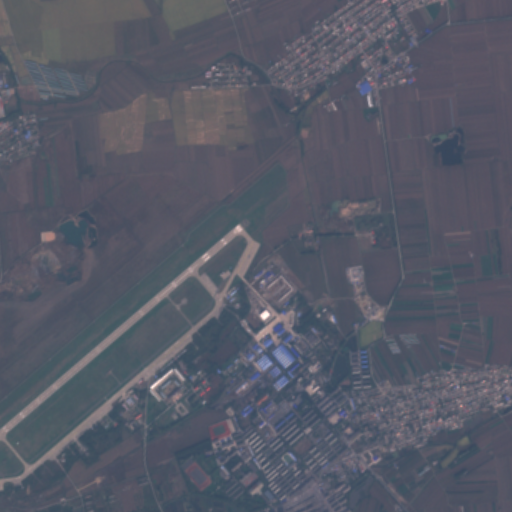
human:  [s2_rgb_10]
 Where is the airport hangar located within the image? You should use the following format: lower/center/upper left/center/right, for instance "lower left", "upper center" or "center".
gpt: The airport hangar is located in the lower center of the image.
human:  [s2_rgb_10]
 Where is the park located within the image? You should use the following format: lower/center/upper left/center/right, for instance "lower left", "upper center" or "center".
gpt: The park is located in the lower center of the image.
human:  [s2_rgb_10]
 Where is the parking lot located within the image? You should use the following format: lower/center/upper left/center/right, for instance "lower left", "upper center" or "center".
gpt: The parking lot is located in the lower center of the image.
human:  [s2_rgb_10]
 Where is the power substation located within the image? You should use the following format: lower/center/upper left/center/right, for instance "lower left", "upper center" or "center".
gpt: The power substation is located in the lower center of the image.
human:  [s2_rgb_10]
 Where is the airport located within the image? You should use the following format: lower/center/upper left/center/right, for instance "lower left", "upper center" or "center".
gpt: There is no airport in the image.